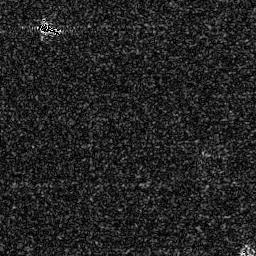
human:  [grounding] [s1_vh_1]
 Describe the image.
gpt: In the satellite image, there is  <ref>1 small ship </ref> <box>[[13, 7, 23, 14, 0]]</box> located at top left.